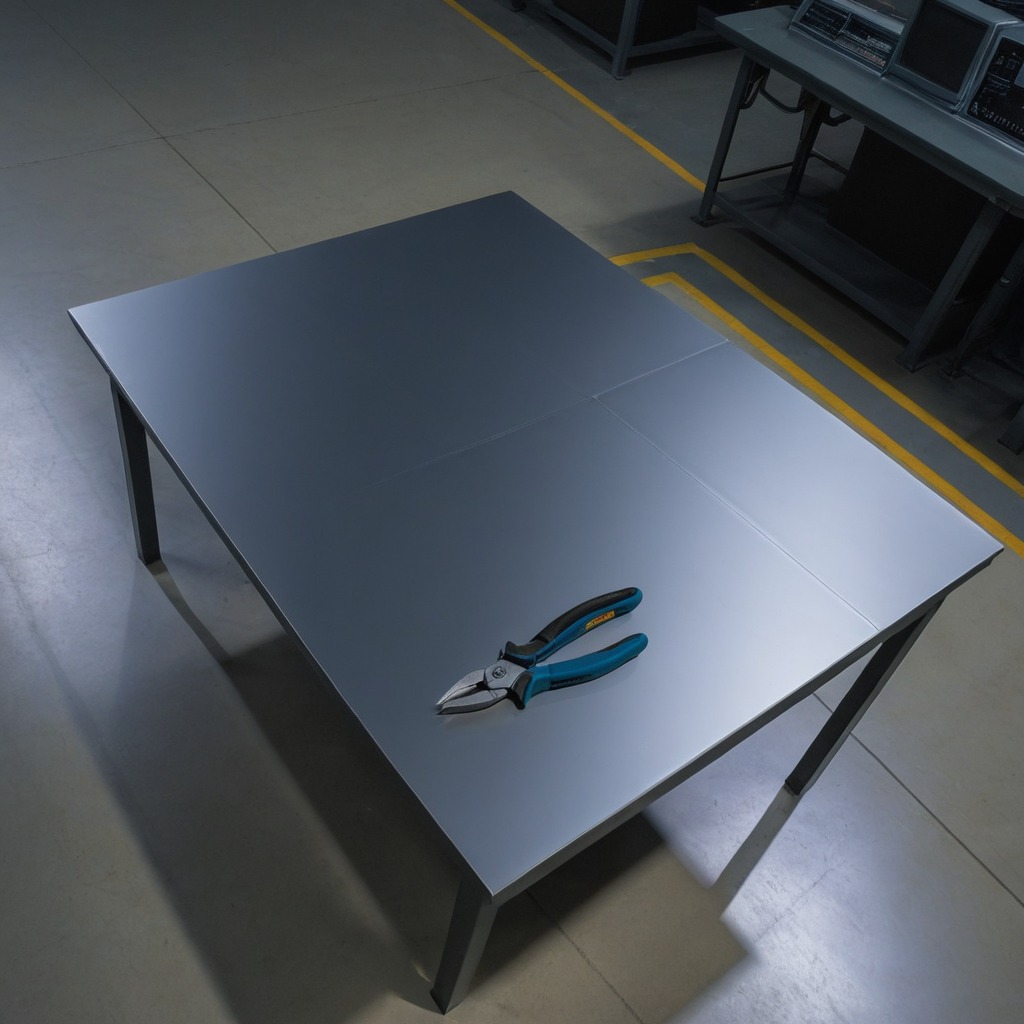
A plier is lying on the tabletop.